Field crop: tomato
Growth stage: 1
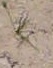
Species: cyperus